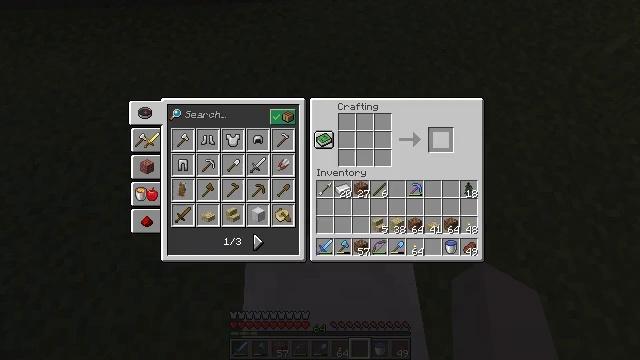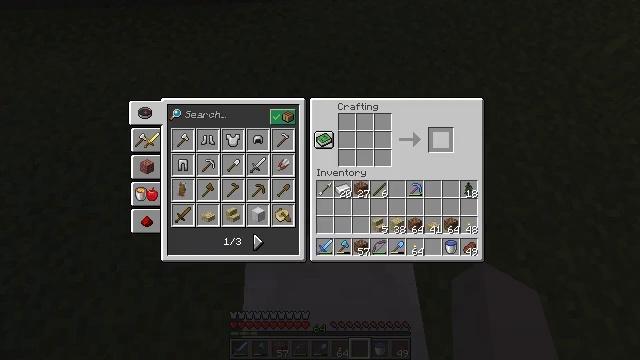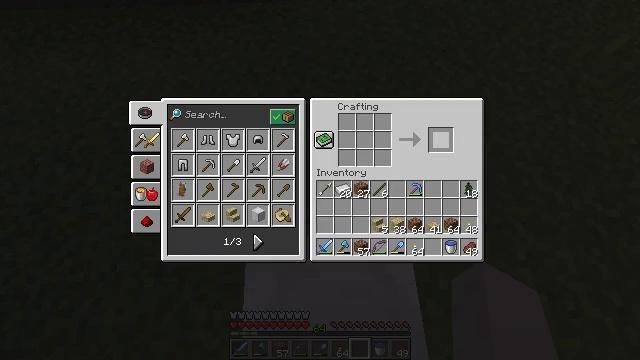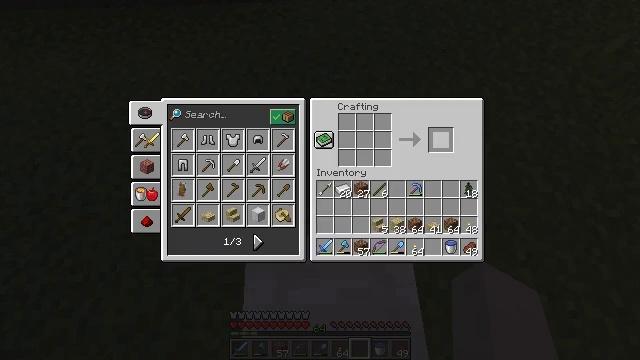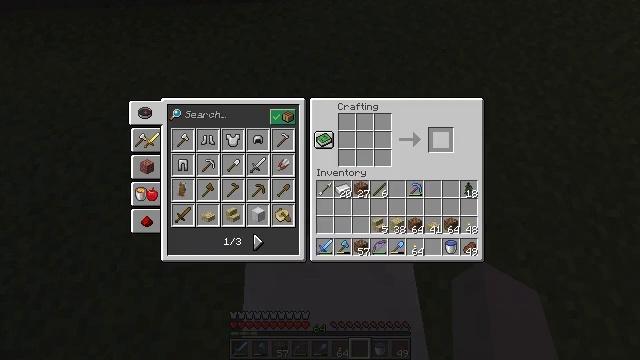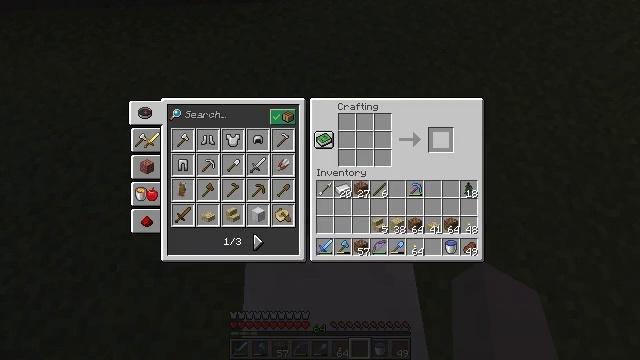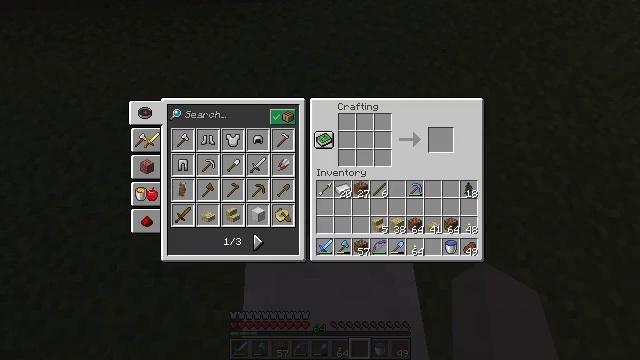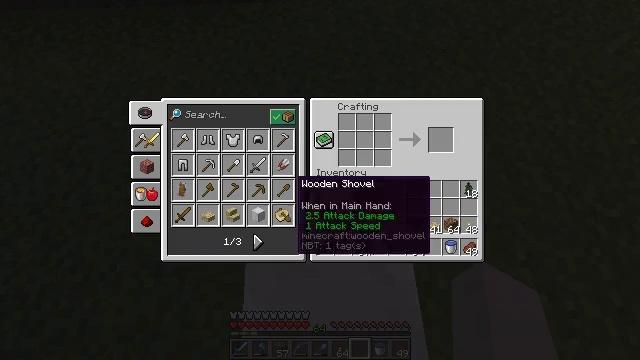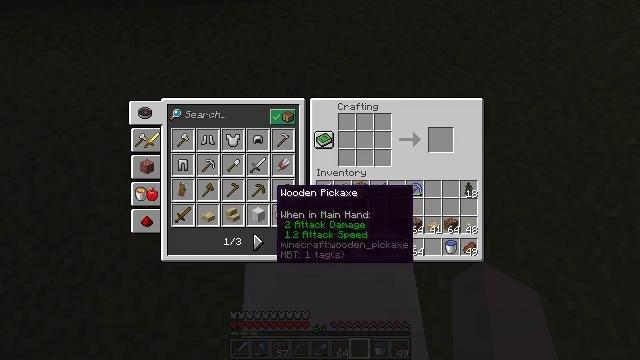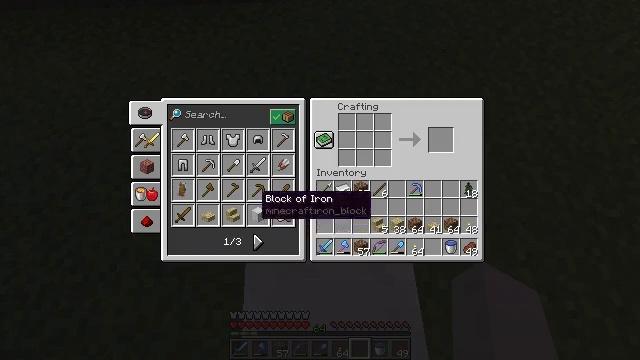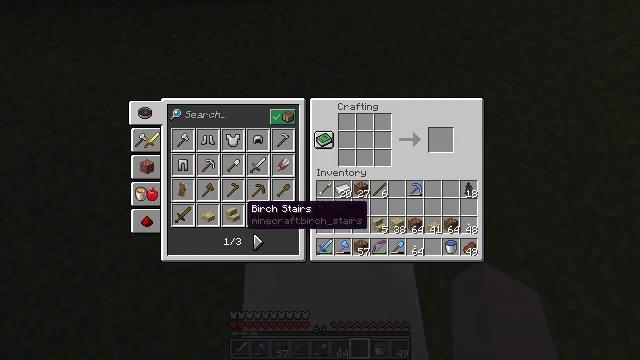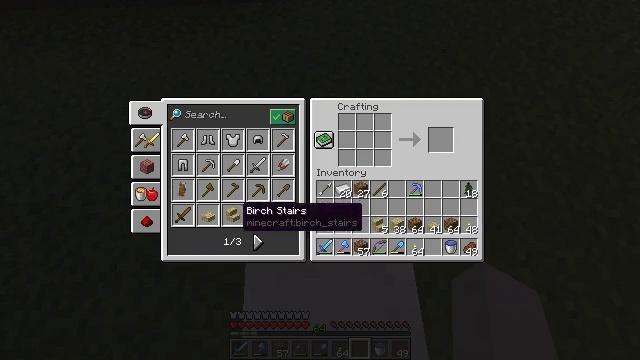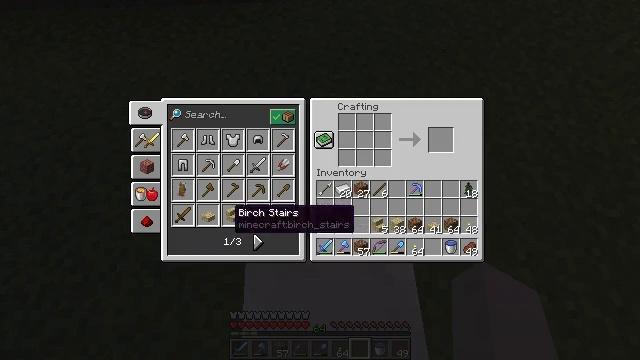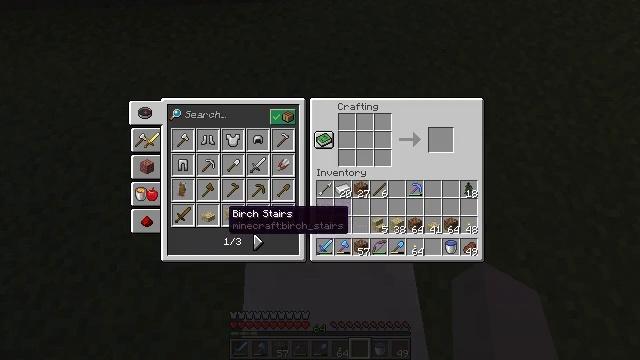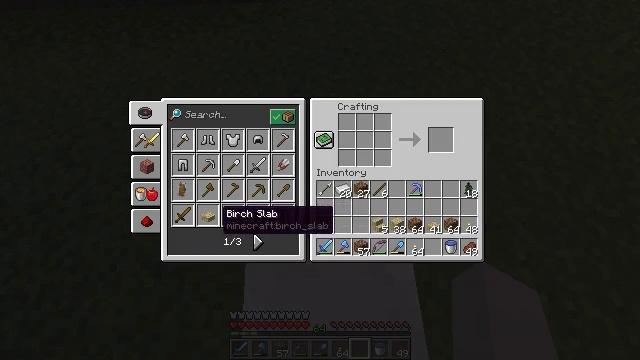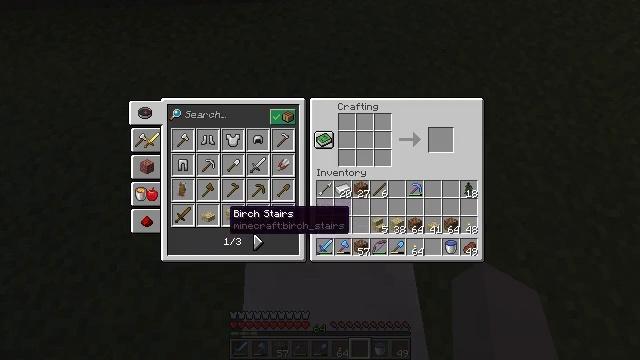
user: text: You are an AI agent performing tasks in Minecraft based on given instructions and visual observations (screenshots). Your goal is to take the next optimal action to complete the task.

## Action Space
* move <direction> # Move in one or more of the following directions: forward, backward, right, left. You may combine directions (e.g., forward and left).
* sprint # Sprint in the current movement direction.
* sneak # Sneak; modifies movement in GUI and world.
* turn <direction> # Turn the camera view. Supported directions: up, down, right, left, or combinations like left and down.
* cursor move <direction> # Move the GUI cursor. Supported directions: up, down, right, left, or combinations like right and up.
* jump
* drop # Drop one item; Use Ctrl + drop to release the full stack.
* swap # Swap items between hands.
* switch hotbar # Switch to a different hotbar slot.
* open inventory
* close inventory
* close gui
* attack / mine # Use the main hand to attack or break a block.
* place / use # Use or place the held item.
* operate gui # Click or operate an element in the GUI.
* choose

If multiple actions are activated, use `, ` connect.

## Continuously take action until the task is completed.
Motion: motion action
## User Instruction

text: Get birch stairs through crafting.
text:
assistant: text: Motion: no_op
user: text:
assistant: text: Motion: no_op
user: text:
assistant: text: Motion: no_op
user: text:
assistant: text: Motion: no_op
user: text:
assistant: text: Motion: no_op
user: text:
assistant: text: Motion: turn left and down
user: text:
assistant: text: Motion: turn left and down
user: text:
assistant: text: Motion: turn left and down
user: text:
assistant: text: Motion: turn left
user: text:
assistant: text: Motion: turn left and down
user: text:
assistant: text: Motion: no_op
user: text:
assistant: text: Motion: turn left
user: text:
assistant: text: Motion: no_op
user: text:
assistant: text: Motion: no_op
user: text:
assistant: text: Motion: no_op
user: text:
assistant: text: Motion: turn right
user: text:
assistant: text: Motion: no_op
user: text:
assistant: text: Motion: attack / mine
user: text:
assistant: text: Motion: attack / mine
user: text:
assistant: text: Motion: no_op
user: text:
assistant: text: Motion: turn right
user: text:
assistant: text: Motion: turn right and up
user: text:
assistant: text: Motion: turn right and up
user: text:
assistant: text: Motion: turn right and up
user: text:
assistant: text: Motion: sneak, turn right and up
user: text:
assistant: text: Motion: sneak
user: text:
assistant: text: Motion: sneak
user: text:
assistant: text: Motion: sneak
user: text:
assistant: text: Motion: sneak, attack / mine
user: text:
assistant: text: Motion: sneak, attack / mine